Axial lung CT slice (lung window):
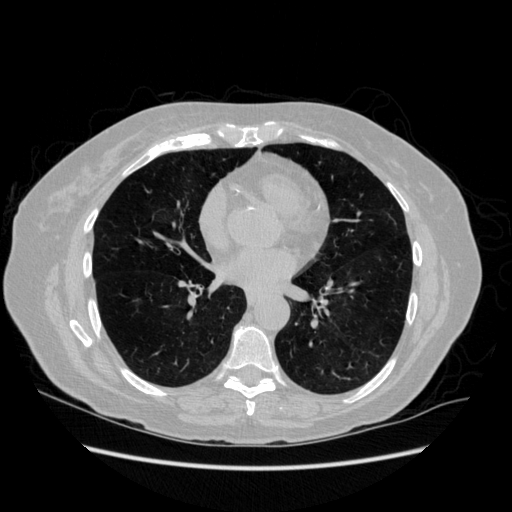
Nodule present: no